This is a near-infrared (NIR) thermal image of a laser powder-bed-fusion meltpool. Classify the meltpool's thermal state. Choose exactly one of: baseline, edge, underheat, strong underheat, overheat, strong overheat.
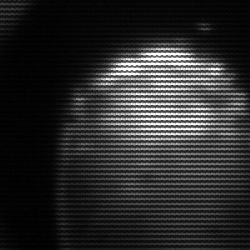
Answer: edge